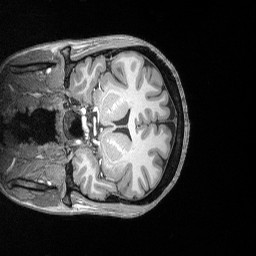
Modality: T1w
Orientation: coronal
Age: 29
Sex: female
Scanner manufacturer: siemens
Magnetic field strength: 3 T
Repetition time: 2.53 s
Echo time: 0.00164 s